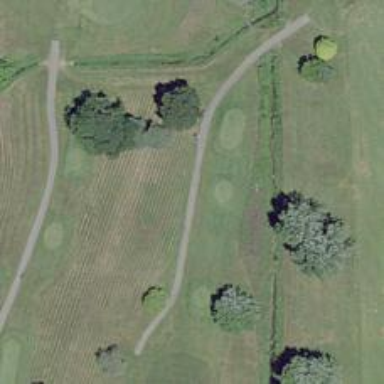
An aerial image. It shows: Golf cartpath that is also road path.